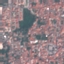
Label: Residential